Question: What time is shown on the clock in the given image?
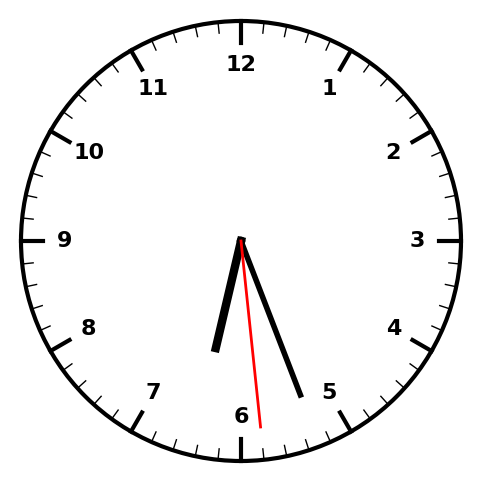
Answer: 06:26:29